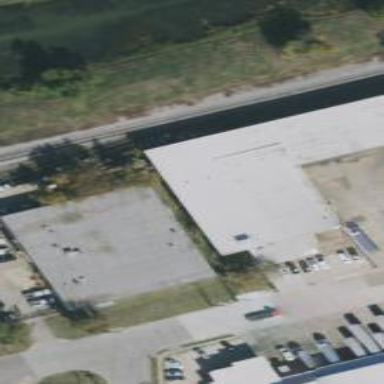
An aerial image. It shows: Warehouse.